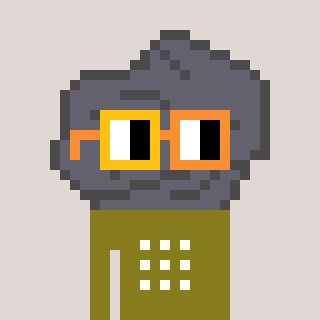
a pixel art character with square yellow and orange glasses, a rock-shaped head and a gunk-colored body on a warm background